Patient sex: M
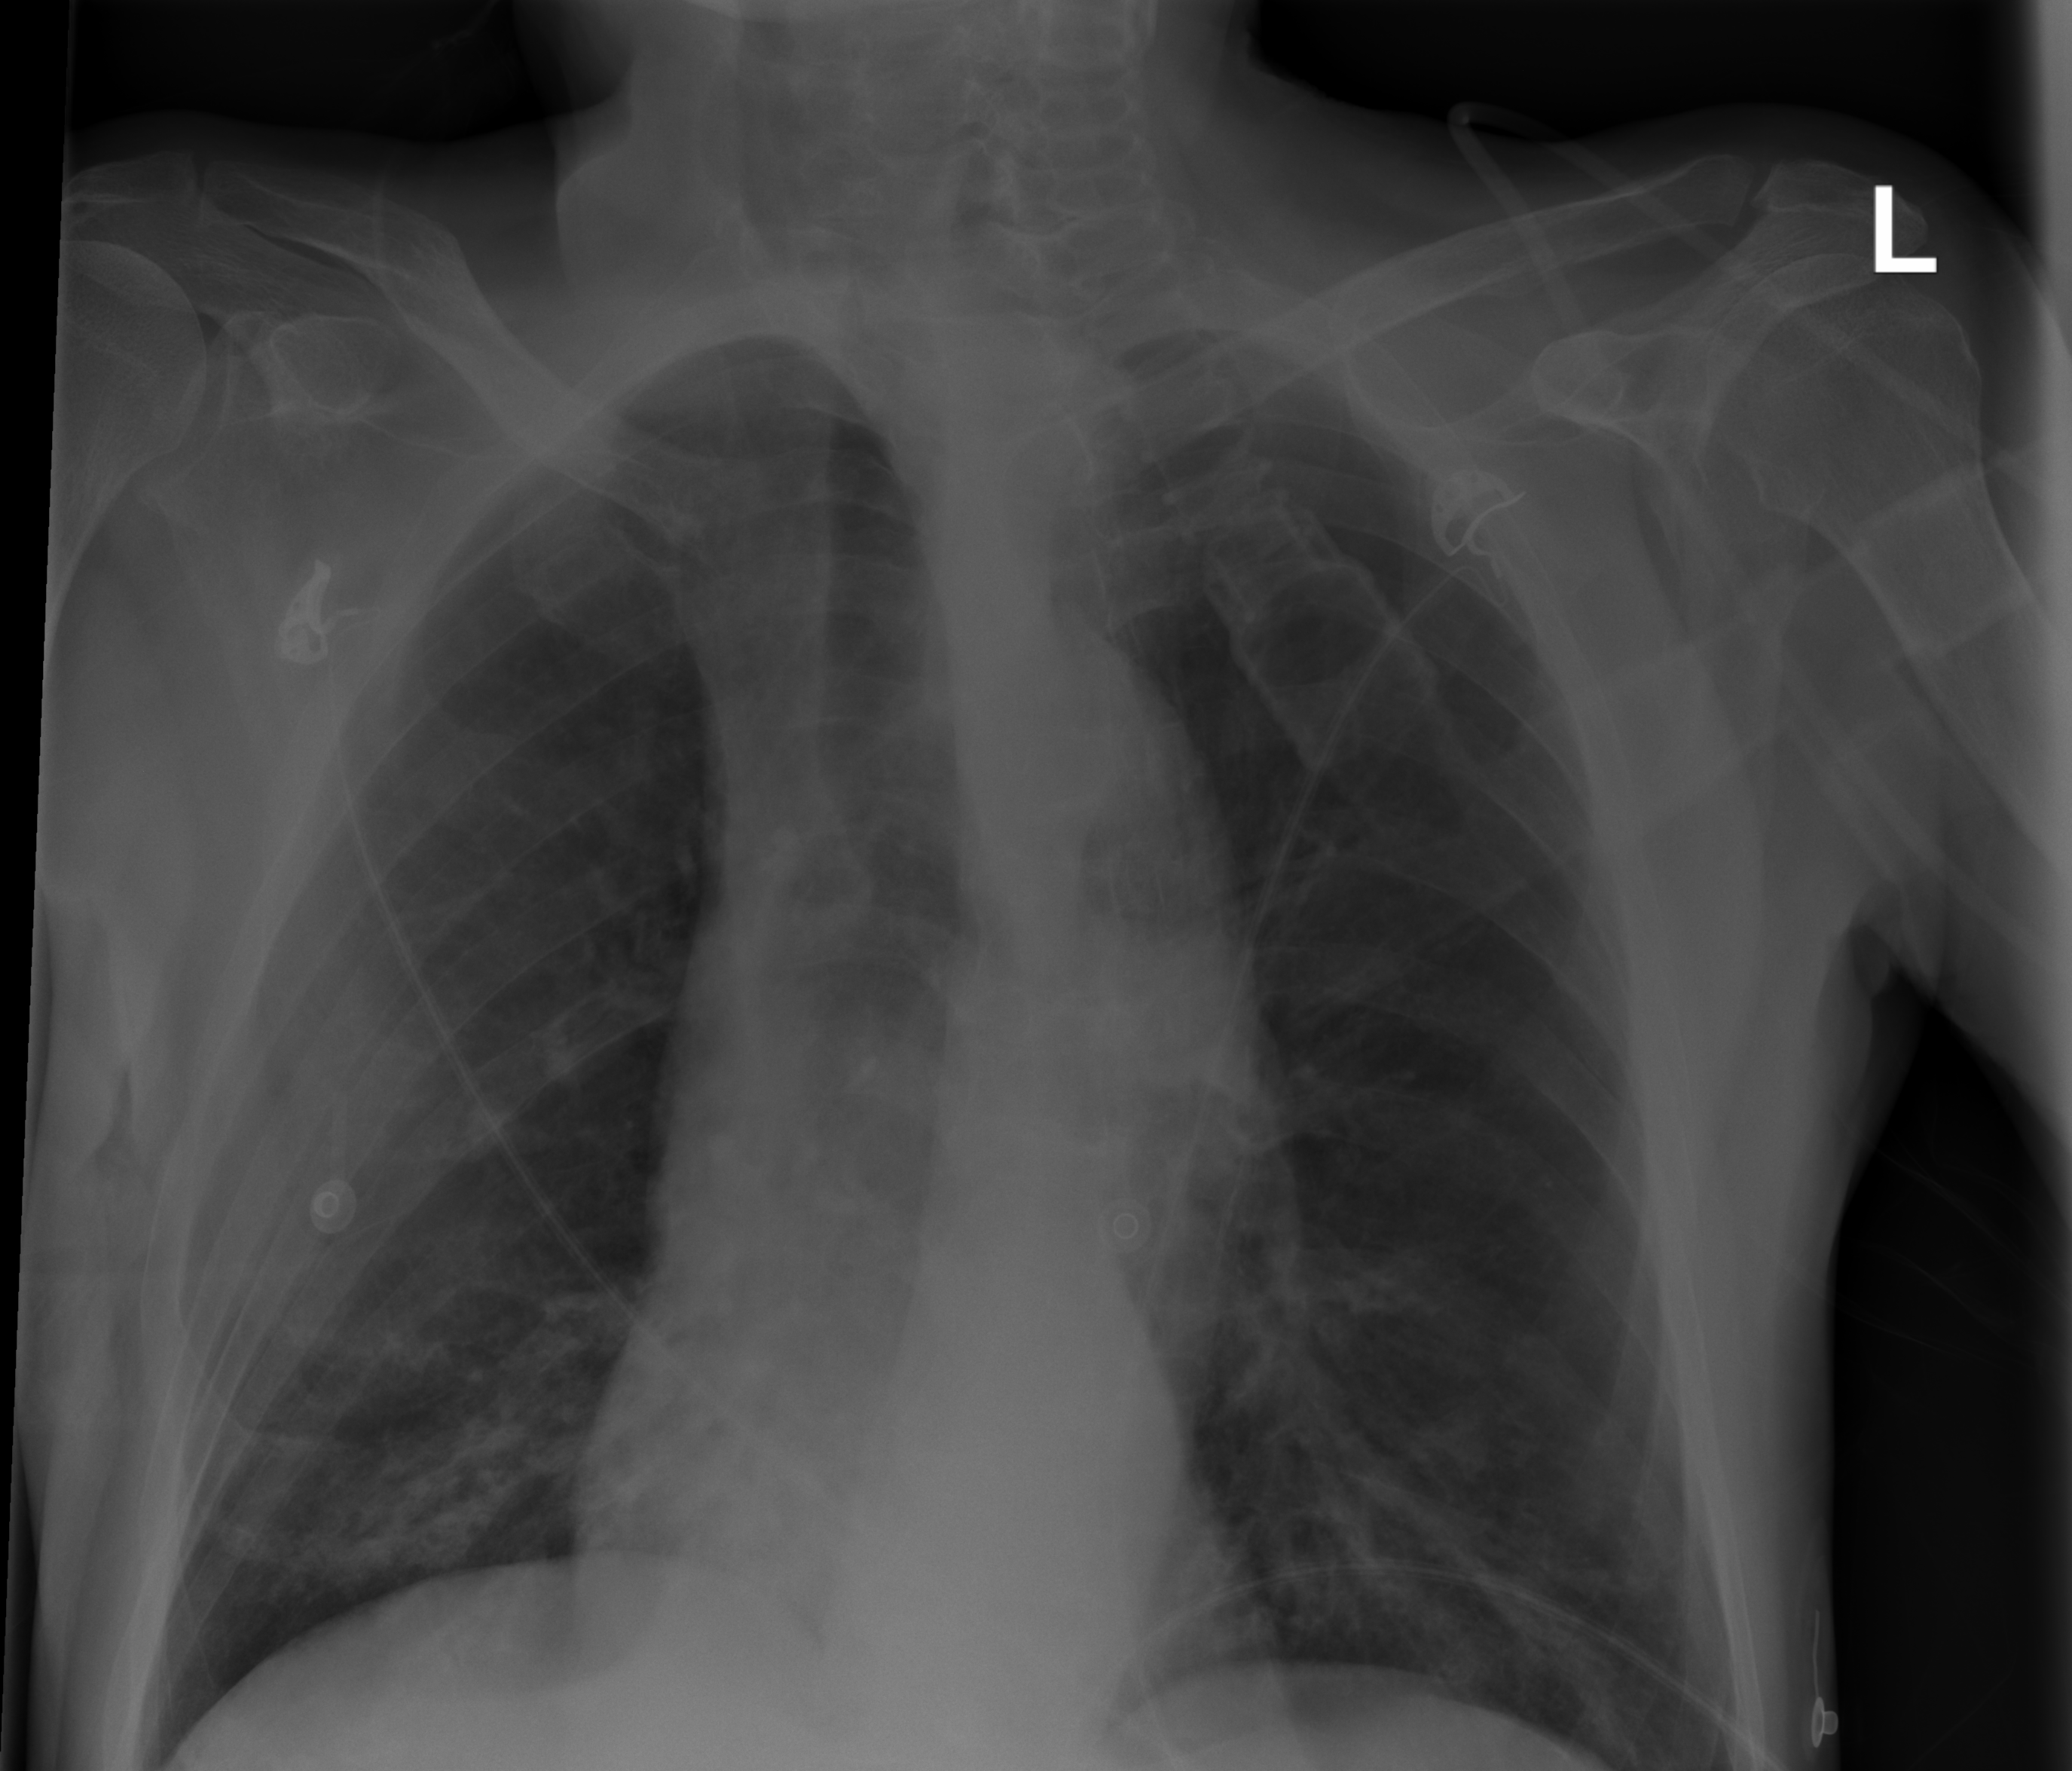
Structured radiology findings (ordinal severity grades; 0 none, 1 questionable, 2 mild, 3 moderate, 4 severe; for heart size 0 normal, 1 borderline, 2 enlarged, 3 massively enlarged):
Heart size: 0
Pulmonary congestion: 0
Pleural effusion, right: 0
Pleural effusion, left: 0
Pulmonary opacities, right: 1
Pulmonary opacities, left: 2
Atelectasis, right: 0
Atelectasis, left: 0